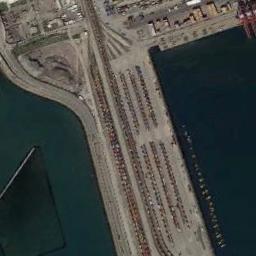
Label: railway_station